Aerial crown-view tile of a tropical tree (Barro Colorado Island, Panama), acquired 20250124:
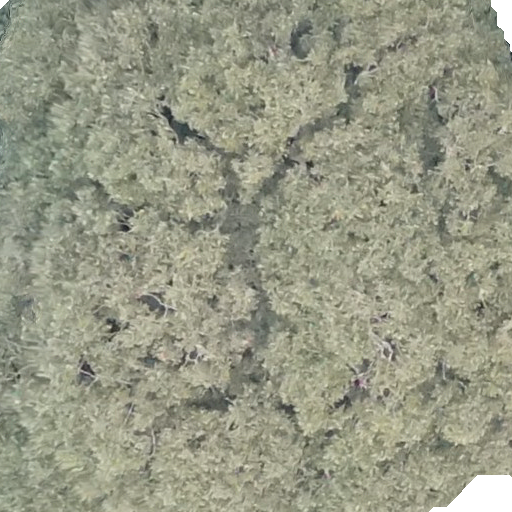
Species: Dipteryx oleifera
GBIF accepted scientific name: Dipteryx oleifera
Crown area: 571.001 m²